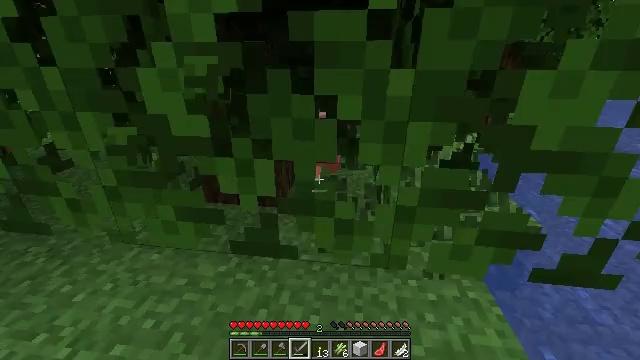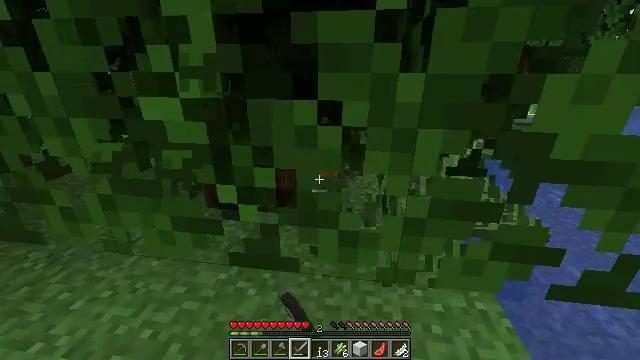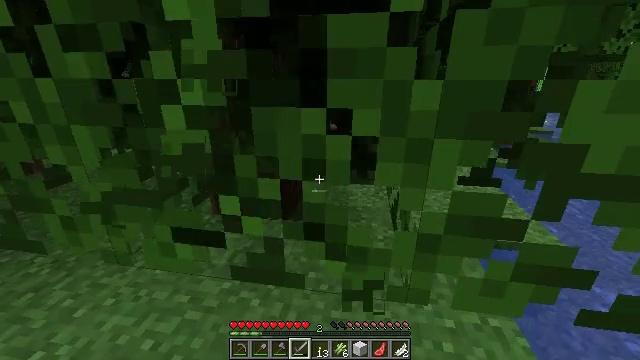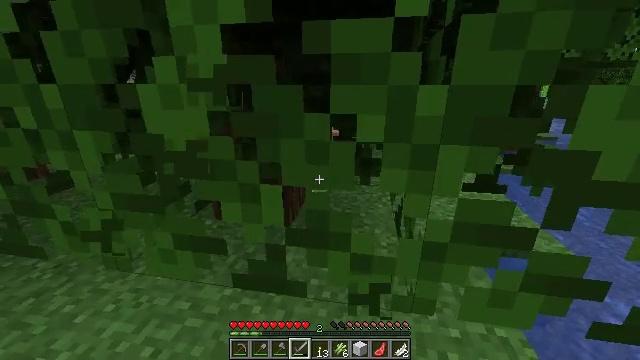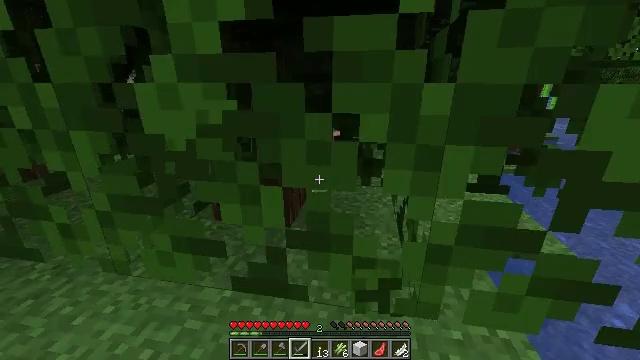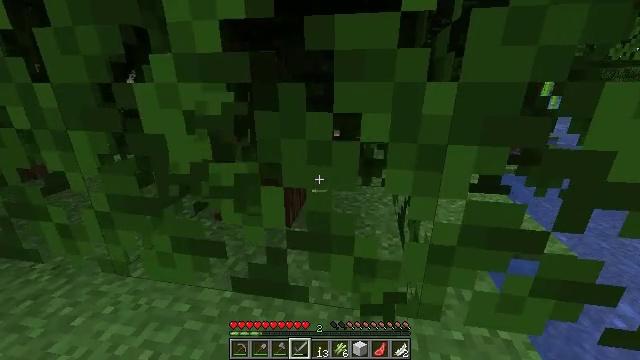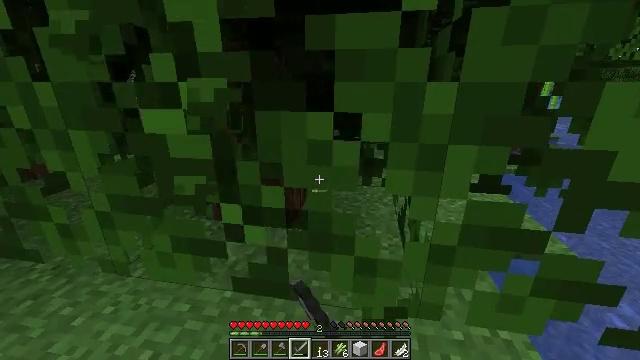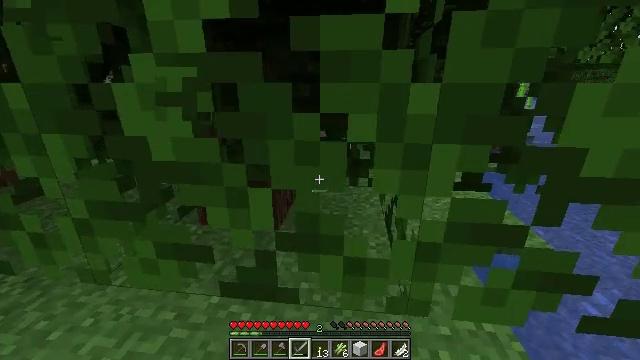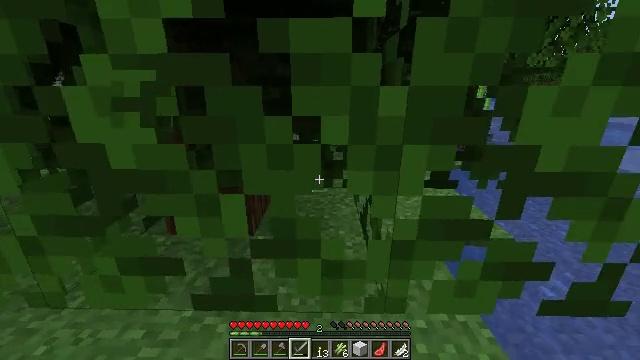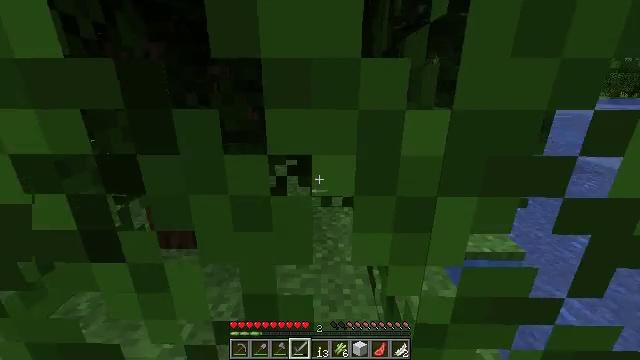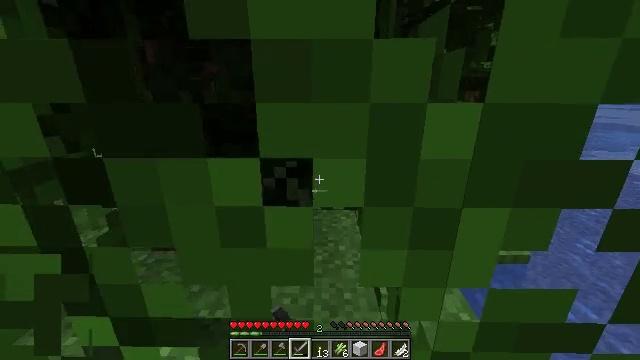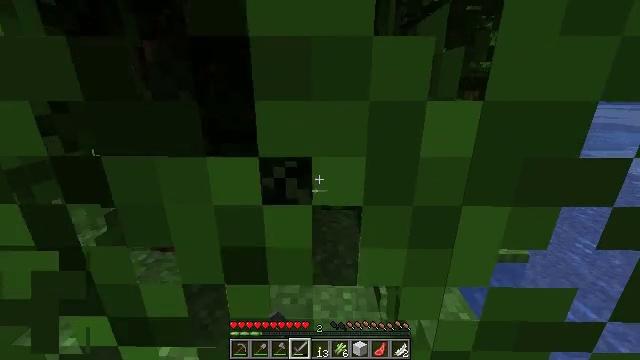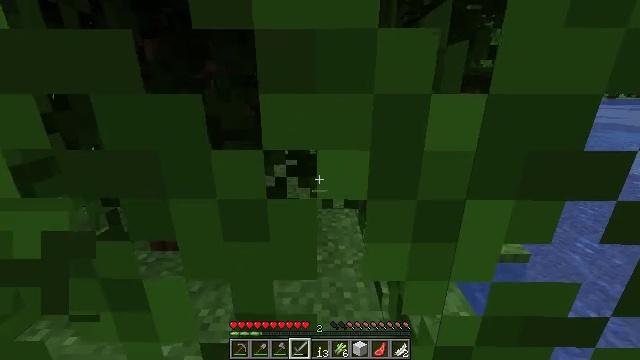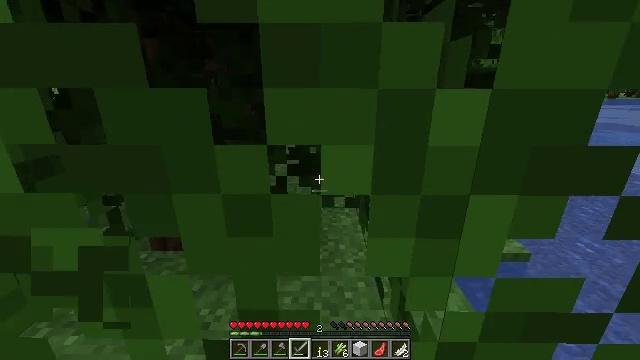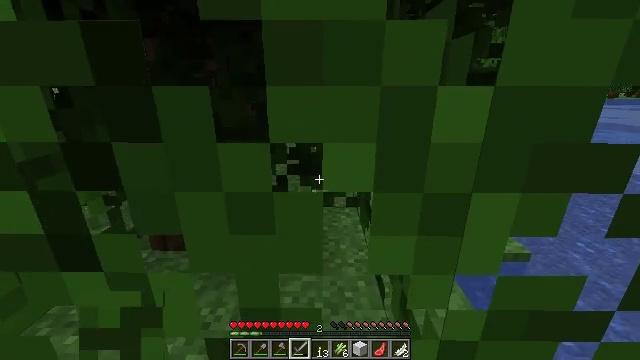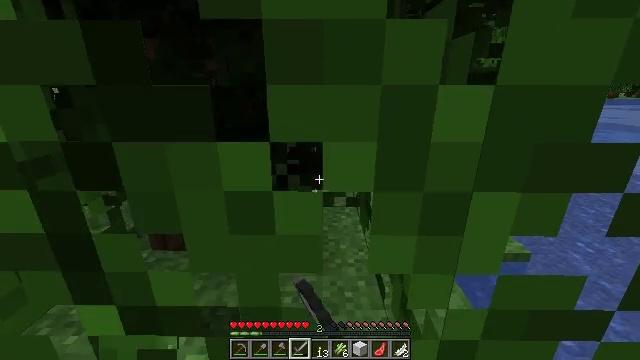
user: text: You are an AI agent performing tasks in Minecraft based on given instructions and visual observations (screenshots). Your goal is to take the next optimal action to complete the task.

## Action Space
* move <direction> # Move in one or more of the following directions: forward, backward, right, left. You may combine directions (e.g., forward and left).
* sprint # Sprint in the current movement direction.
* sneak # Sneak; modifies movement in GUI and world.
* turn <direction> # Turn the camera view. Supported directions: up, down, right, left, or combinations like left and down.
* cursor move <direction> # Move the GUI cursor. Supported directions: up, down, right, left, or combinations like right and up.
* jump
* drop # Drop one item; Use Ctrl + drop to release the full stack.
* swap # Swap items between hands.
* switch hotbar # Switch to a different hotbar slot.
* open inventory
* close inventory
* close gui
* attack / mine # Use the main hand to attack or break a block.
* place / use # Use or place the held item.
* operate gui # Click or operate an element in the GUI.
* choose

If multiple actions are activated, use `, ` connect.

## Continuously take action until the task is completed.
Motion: motion action
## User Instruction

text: Gather oak leaves by attacking.
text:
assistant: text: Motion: attack / mine
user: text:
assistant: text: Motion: turn left and up, attack / mine
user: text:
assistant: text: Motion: turn up
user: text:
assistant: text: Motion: no_op
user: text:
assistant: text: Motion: attack / mine
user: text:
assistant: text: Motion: attack / mine
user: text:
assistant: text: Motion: turn right
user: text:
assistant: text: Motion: move forward, turn right
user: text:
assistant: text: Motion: move forward, attack / mine
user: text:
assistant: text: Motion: move forward, attack / mine
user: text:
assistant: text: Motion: move forward, attack / mine
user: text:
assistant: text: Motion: move forward
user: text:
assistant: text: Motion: move forward
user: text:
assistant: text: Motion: move forward, attack / mine
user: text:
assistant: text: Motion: attack / mine
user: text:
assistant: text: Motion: attack / mine
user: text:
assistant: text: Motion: no_op
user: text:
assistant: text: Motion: move back
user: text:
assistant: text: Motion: move back
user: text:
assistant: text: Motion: move back
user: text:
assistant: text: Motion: move back
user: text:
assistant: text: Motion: move back
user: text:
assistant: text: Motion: move back, turn up
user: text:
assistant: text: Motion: move back
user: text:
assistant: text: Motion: move back
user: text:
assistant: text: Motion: move back, turn up
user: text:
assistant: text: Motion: turn up
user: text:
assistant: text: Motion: turn up
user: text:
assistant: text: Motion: no_op
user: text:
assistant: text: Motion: no_op